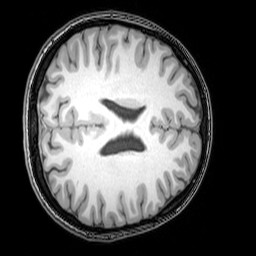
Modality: T1w
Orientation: axial
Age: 22
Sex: female
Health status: healthy
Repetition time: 0.081 s
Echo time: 0.037 s